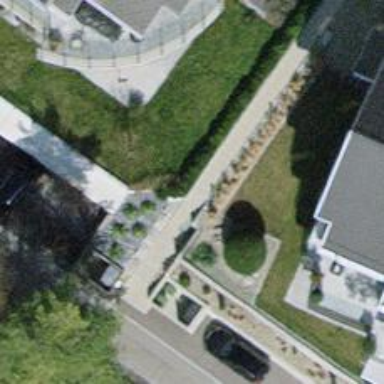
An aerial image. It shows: Set of concrete steps.